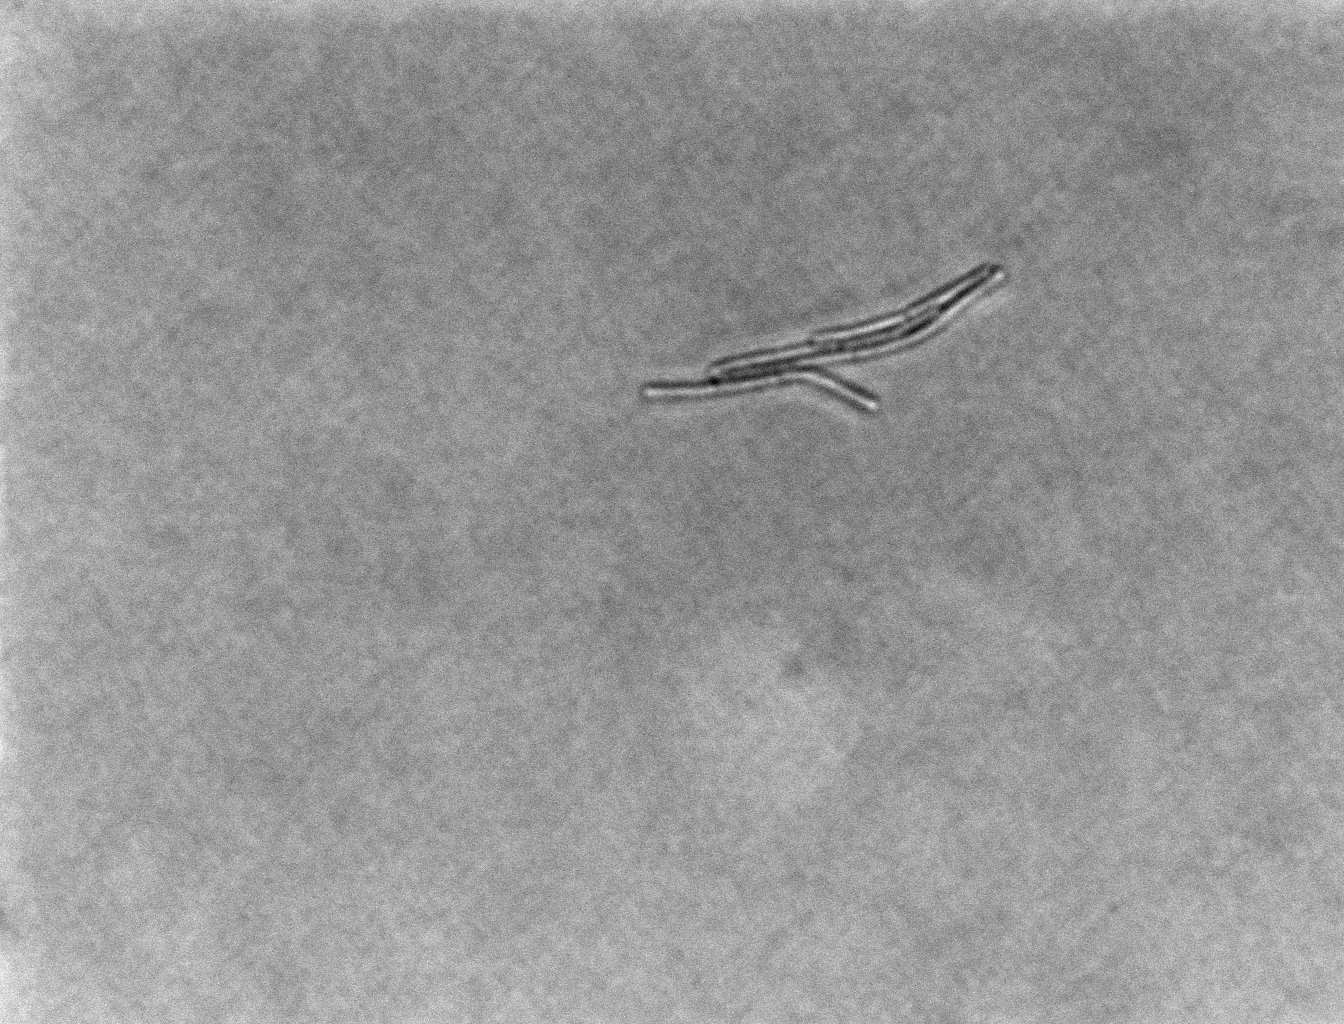
various_fewshot